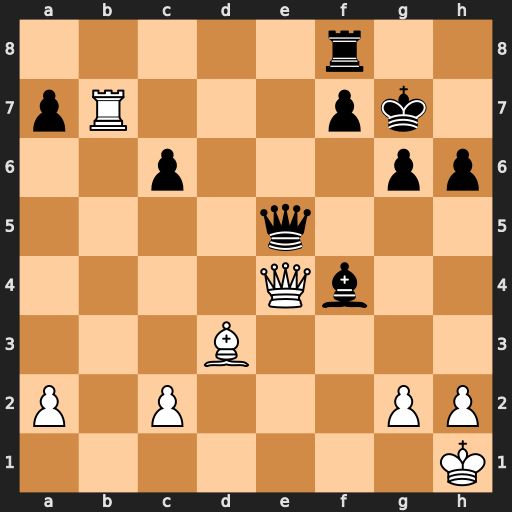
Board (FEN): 5r2/pR3pk1/2p3pp/4q3/4Qb2/3B4/P1P3PP/7K
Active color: w
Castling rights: -
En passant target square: -
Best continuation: Qxg6+ Kh8 Qh7#